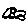
Label: car